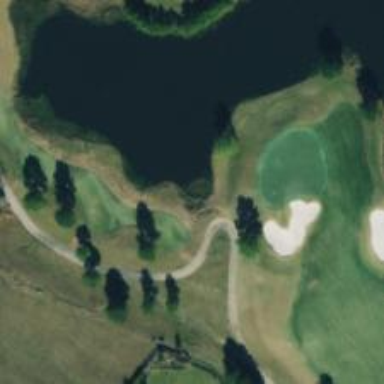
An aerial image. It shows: Pathway for golfing.